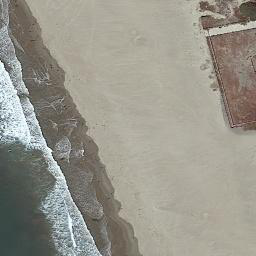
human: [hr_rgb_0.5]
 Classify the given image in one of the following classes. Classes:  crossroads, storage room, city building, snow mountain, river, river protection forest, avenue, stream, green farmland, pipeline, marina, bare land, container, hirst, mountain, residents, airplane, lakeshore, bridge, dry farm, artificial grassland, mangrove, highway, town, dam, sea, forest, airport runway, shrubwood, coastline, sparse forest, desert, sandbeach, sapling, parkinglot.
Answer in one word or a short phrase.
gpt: coastline